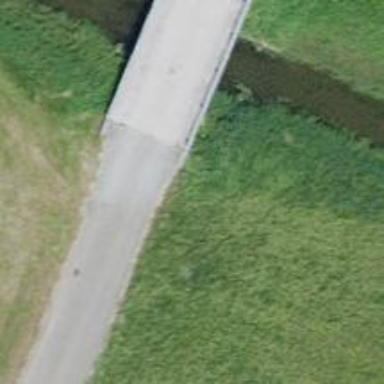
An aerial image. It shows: Track on concrete bridge with grade1 track type.